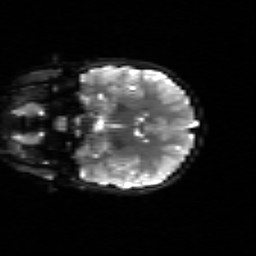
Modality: sbref
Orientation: coronal
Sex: female
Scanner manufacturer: siemens
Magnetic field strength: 3 T
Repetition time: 5 s
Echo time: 0.071 s